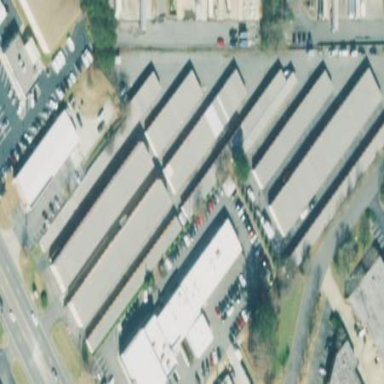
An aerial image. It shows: Building housing car shop.